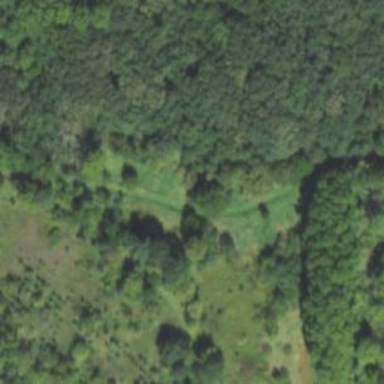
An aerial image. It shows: Bridleway.